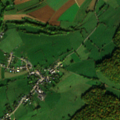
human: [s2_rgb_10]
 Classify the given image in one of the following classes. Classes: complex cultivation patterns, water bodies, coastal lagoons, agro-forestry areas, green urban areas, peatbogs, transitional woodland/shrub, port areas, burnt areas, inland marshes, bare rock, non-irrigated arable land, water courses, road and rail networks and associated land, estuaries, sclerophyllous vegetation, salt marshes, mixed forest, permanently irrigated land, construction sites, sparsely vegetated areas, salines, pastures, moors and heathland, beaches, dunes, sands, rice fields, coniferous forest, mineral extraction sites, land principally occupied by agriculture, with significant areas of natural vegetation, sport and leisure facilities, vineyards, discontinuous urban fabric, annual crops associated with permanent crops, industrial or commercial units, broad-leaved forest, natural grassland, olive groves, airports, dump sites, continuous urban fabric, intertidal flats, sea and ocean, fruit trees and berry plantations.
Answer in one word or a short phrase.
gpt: discontinuous urban fabric, non-irrigated arable land, pastures, complex cultivation patterns, land principally occupied by agriculture, with significant areas of natural vegetation, broad-leaved forest